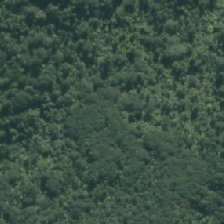
Land cover: manuka_kanuka